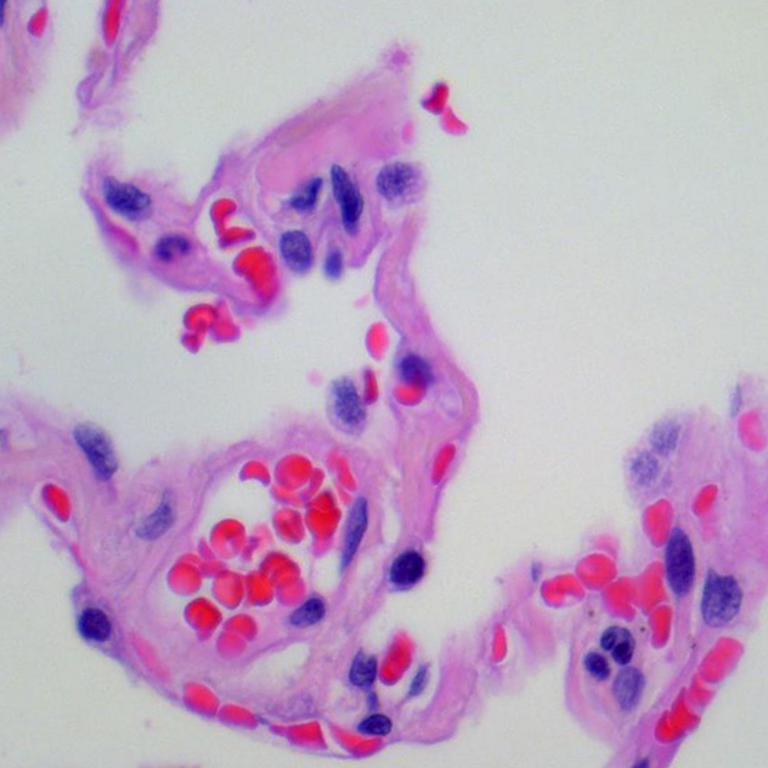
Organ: lung
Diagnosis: benign